Question: I have some hundreds of images which need to be grouped together. All the images have names in it along with colors. Is there an easiest way to group them based on the names inside along with the colors? Are there any packages available in Python or any algorithms with which this could be done?
For Example the image above has "boy" in it. If I had another similar image with the same name in it.Then how can I group them together.
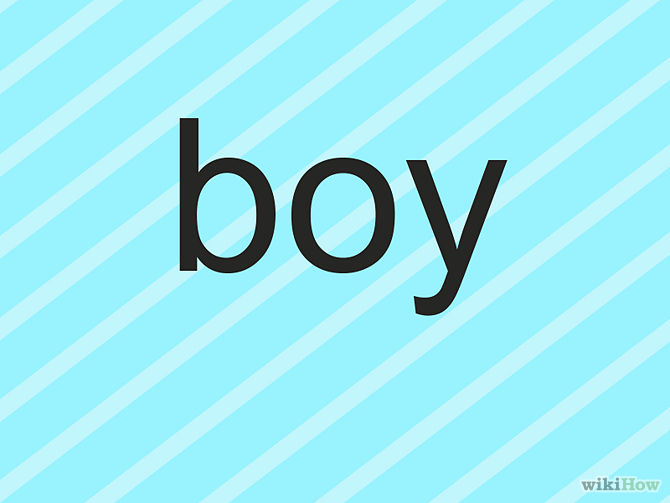
Answer: If the text is as clear as this you might not even need machine learning: just group all the items with the same name in a dictionary using the name as the key. If the text is still clear but you want to group conjugates of name or them with . If the text is clear but you want to group semantically related words that are not mere conjugates use a or , which gives you a vector space embedding of each word you can then use to perform a .
I've highlighted the key terms to help you help yourself. The technical term for your problem is called .